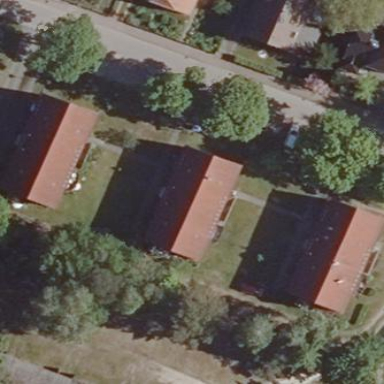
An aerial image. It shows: Gabled roof on residential building.